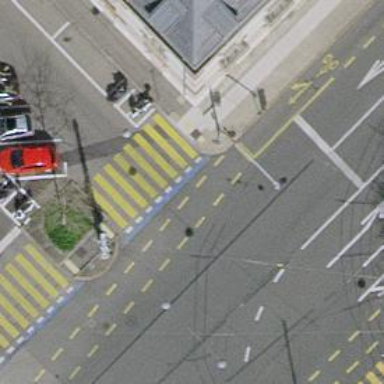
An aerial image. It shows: Road crossing with traffic signals.